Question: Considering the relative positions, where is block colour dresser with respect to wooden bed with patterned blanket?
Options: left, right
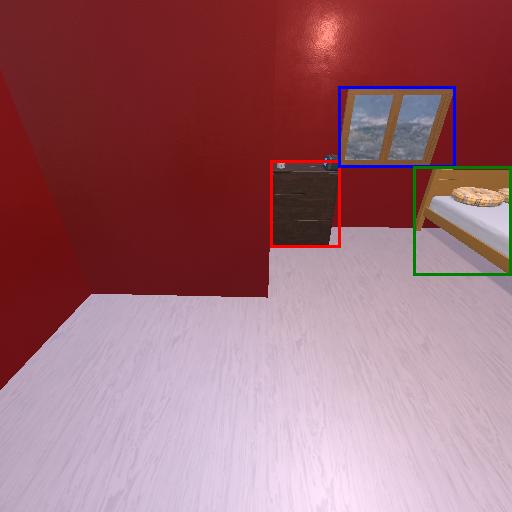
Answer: left